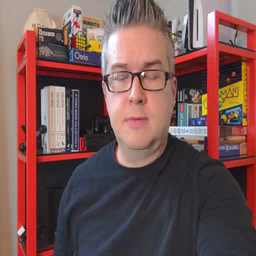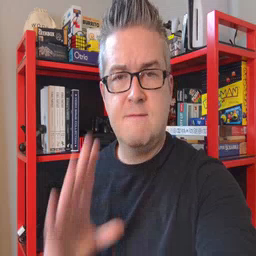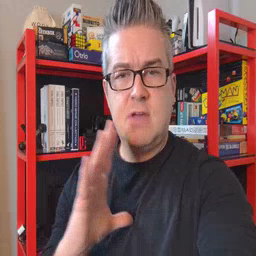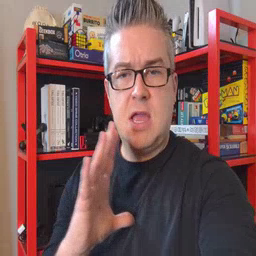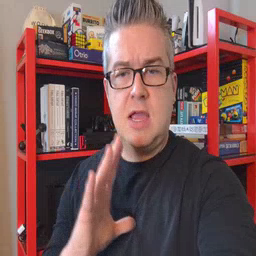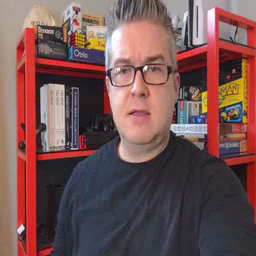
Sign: fine